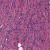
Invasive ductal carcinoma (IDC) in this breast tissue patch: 0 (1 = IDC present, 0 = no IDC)